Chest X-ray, PA view. Patient: 42 years old, sex M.
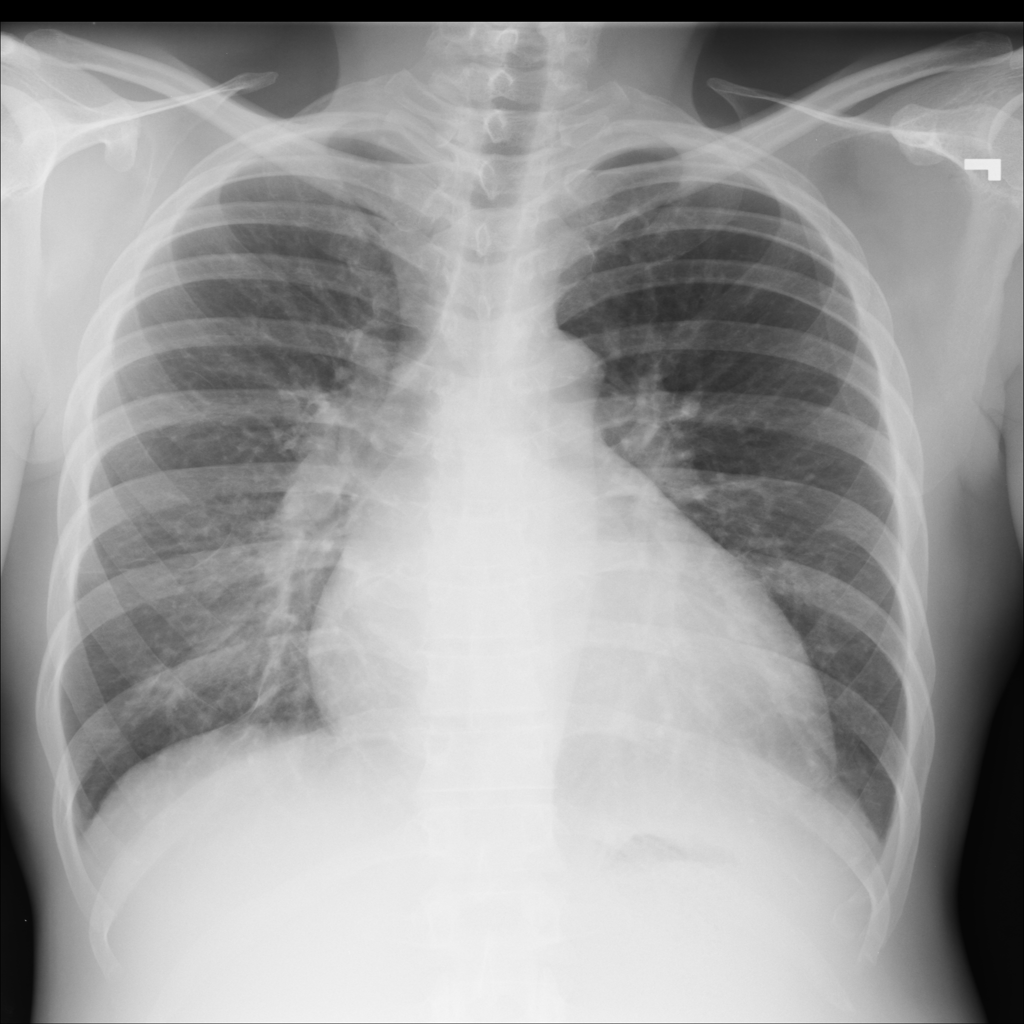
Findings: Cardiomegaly